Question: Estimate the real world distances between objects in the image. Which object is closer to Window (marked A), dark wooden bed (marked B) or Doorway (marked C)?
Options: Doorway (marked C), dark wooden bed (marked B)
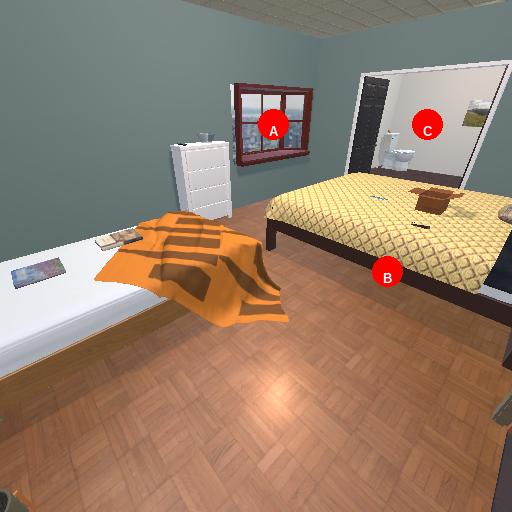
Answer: Doorway (marked C)